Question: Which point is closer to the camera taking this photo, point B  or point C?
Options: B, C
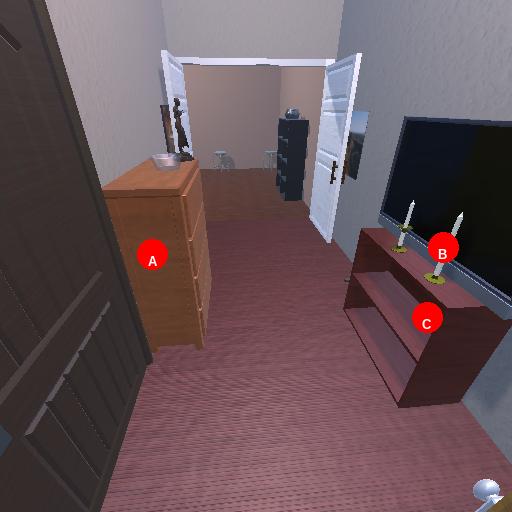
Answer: B